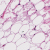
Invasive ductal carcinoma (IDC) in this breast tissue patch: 1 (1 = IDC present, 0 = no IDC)